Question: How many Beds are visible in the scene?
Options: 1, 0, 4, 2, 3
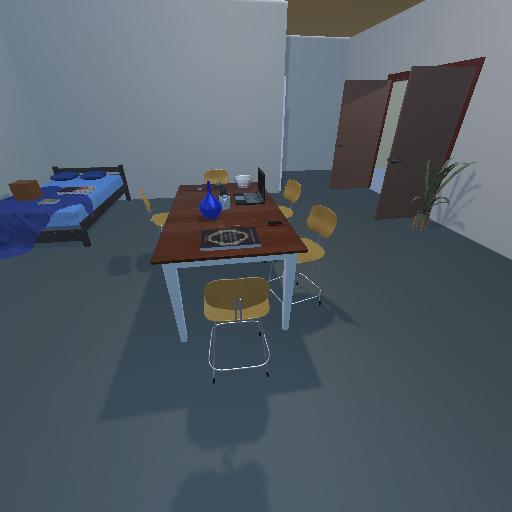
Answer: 1